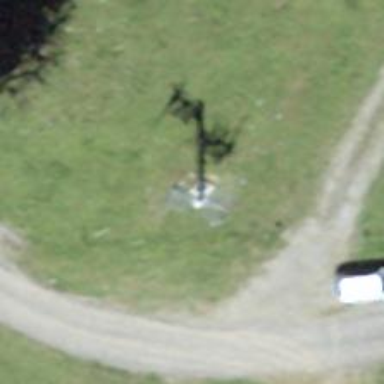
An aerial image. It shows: Pylon used for aerialway.